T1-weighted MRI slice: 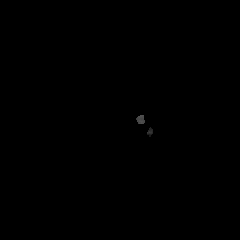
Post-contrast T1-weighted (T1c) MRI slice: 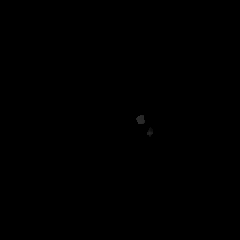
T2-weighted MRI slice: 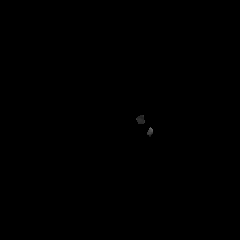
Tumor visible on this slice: no